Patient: sex M, age 48
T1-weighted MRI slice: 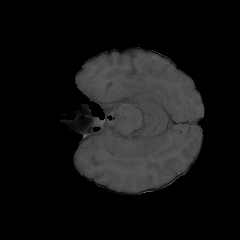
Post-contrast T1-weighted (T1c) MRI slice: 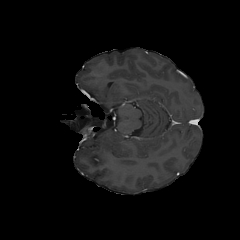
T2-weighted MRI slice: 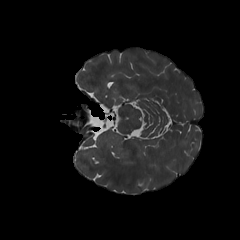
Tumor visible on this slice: no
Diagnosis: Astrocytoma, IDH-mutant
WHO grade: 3